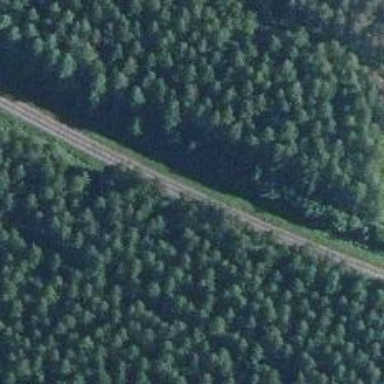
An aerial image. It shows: Railway track.